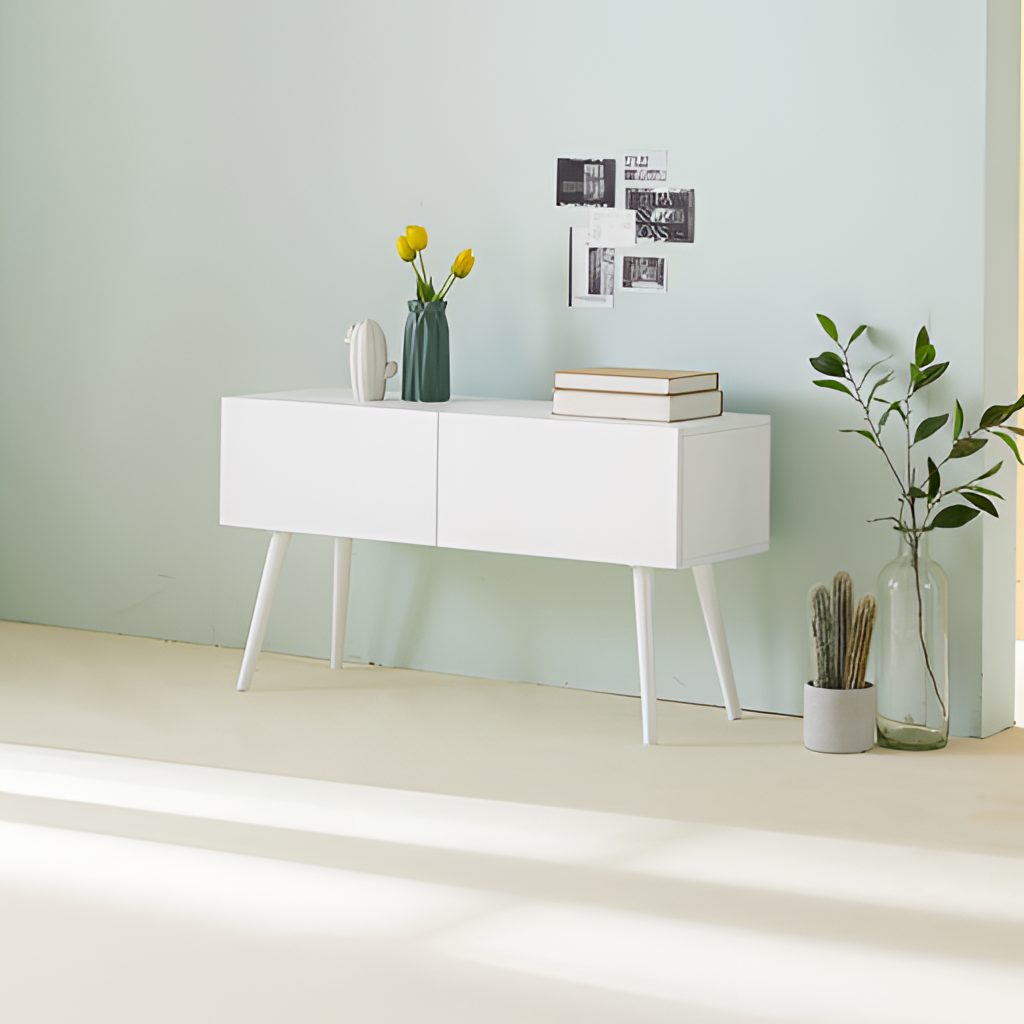
wood console table, living room, paint wallpaper, with solid pattern, minimalist, cream tile flooring, with large square pattern